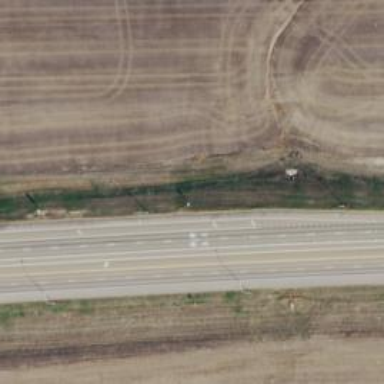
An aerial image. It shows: Asphalt road classified as trunk highway.